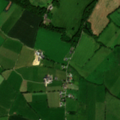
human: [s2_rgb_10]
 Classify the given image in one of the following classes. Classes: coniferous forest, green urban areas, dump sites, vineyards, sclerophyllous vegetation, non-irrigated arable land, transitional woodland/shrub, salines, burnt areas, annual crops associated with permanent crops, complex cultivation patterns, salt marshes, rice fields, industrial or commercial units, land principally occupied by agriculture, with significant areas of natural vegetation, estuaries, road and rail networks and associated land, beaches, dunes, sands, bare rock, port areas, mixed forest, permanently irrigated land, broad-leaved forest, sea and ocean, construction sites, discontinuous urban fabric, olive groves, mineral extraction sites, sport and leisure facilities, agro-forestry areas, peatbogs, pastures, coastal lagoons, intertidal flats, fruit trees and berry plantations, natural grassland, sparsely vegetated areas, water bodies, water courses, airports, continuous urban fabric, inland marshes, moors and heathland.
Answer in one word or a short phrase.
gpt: non-irrigated arable land, pastures